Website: walmart
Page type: cart
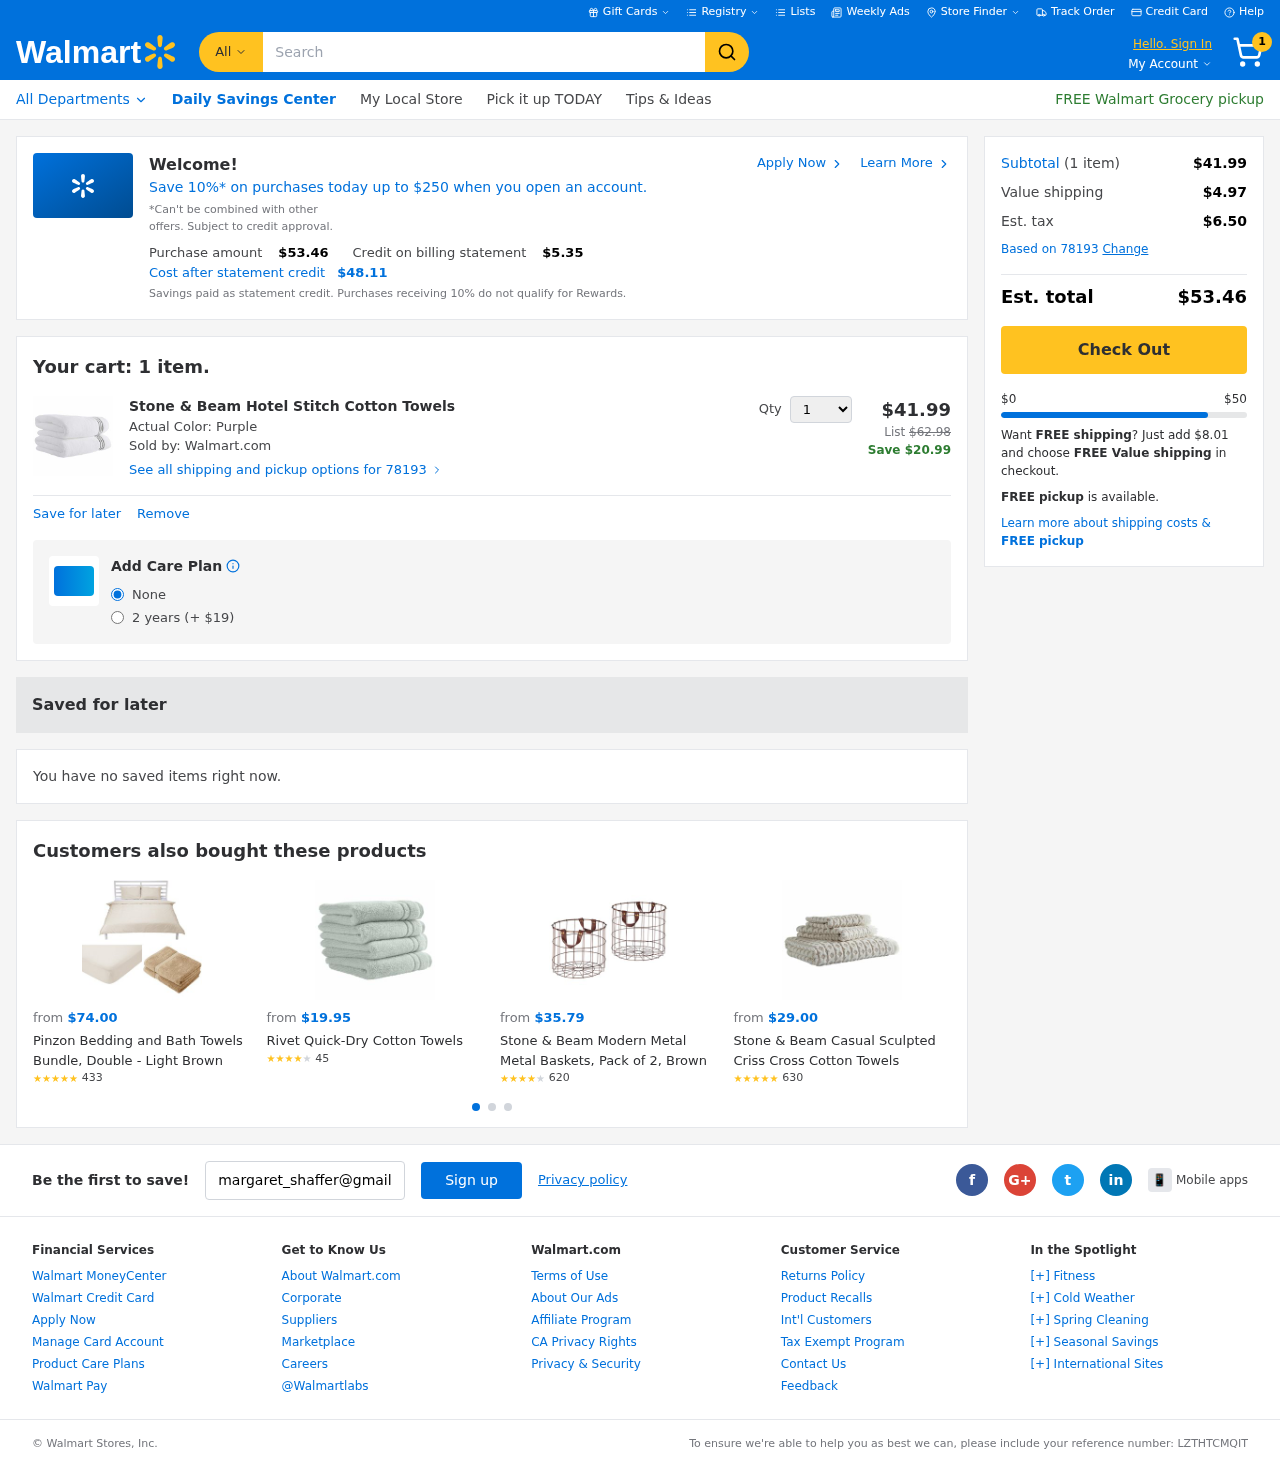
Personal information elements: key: PII_EMAIL
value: margaret_shaffer@gmail.com
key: PII_POSTCODE
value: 78193
Product elements: key: PRODUCT1_NAME
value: Stone & Beam Hotel Stitch Cotton Towels
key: PRODUCT1_PRICE
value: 41.99
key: PRODUCT1_QUANTITY
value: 1
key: PRODUCT2_NAME
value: Pinzon Bedding and Bath Towels Bundle, Double - Light Brown
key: PRODUCT2_NUM_RATINGS
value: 433
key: PRODUCT2_PRICE
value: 74
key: PRODUCT2_RATING
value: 4.7
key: PRODUCT3_NAME
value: Rivet Quick-Dry Cotton Towels
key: PRODUCT3_NUM_RATINGS
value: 45
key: PRODUCT3_PRICE
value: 19.95
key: PRODUCT3_RATING
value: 4.2
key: PRODUCT4_NAME
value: Stone & Beam Modern Metal Metal Baskets, Pack of 2, Brown
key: PRODUCT4_NUM_RATINGS
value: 620
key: PRODUCT4_PRICE
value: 35.79
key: PRODUCT4_RATING
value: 4.3
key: PRODUCT5_NAME
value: Stone & Beam Casual Sculpted Criss Cross Cotton Towels
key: PRODUCT5_NUM_RATINGS
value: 630
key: PRODUCT5_PRICE
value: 29
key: PRODUCT5_RATING
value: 4.6
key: PRODUCT1_ORIGINAL_PRICE
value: $62.98
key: PRODUCT1_SAVINGS
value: Save $20.99
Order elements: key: ORDER_NUM_ITEMS
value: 1
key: ORDER_TOTAL
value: $53.46
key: PROMO_TOTAL_AFTER_CREDIT
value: $48.11
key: ORDER_SUBTOTAL
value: $41.99
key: ORDER_SHIPPING_COST
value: $4.97
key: ORDER_TAX
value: $6.50
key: FREE_SHIPPING_REMAINING
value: $8.01
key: ORDER_REFERENCE_NUMBER
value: LZTHTCMQIT
Search elements: key: HEADER_SEARCH
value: Search
Other elements: key: PROMO_CREDIT
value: $5.35